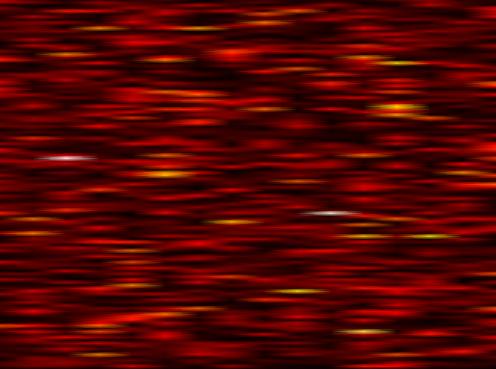
Label: OFDM